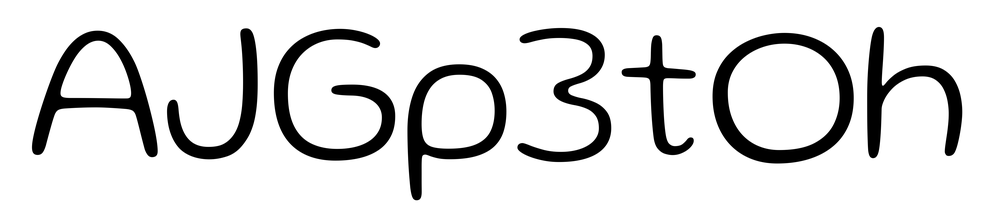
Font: Gluten_ExtraLight